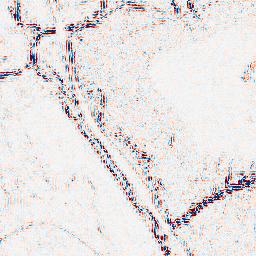
Category: wavelet
Decomposition family: wavelet_reverse_biorthogonal
Decomposition parameters: wavelet: rbio1.3
level: 2
Upsampling method: regularized
Upsampling parameters: scale: 4
lambda_reg: 0.01
Upsampling scale: 4